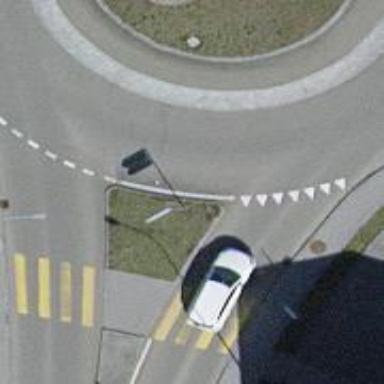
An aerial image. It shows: Tertiary road made of asphalt leading to roundabout junction.